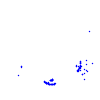
Particle: pion